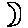
Label: moon